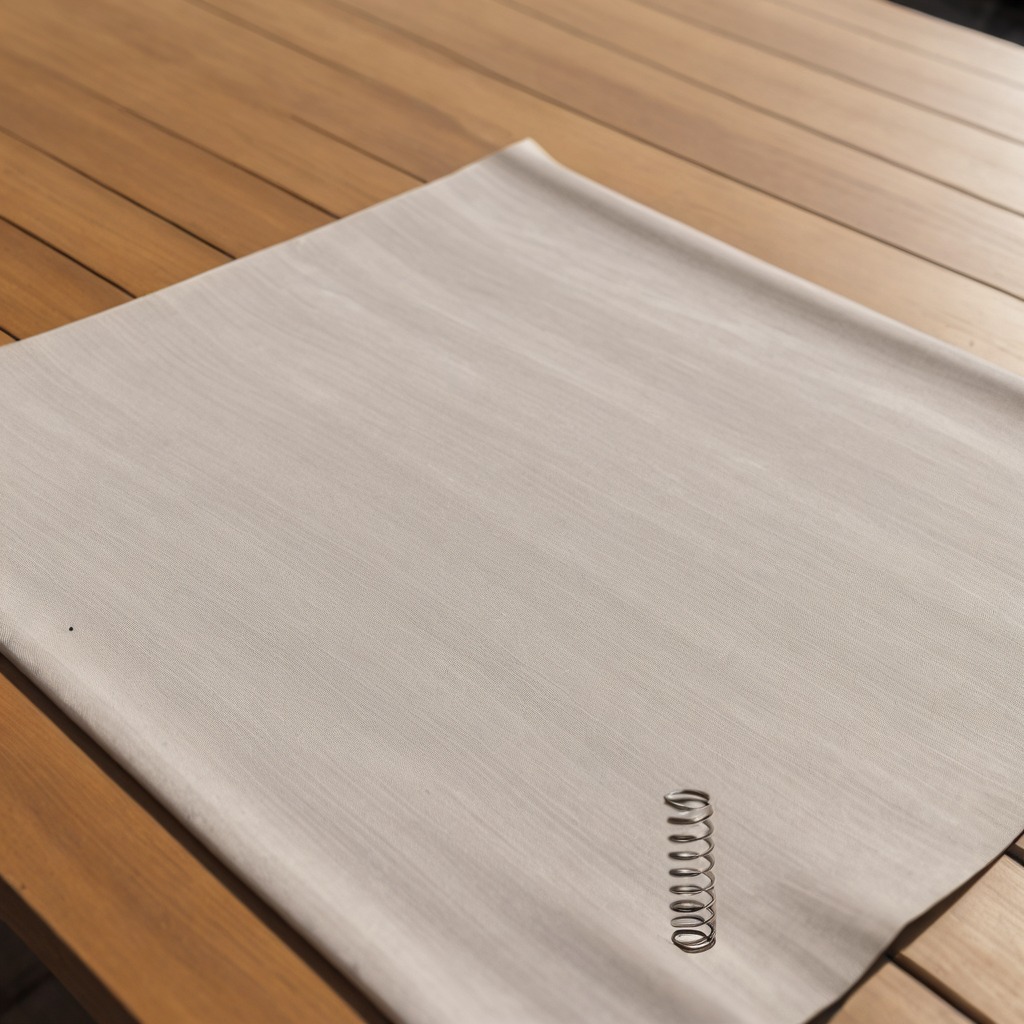
A coiled metal spring is lying on a wooden table in an outdoor workshop.